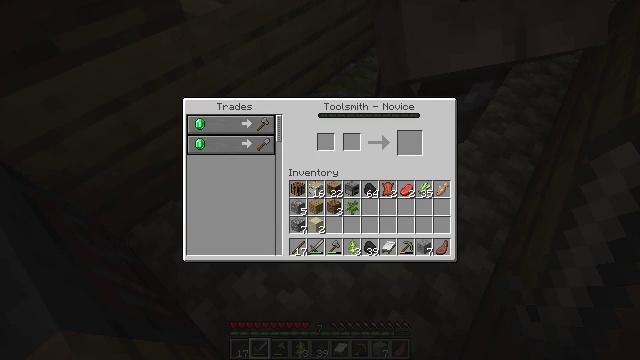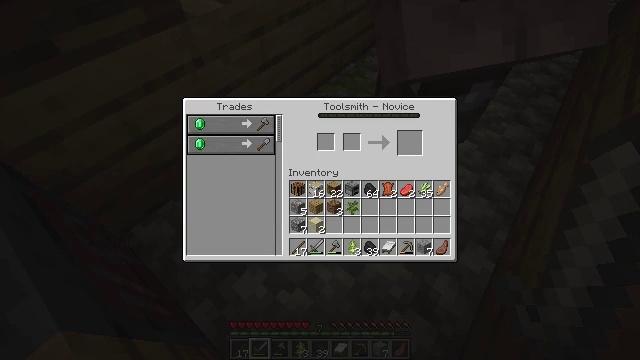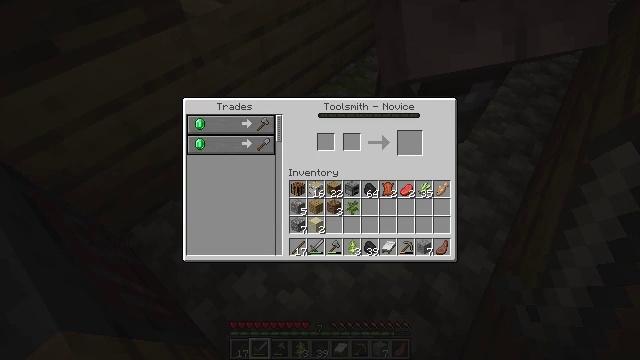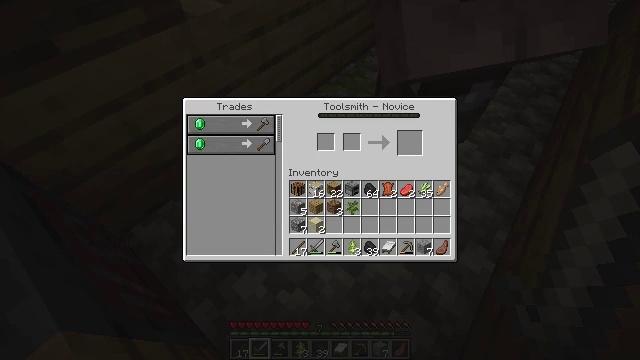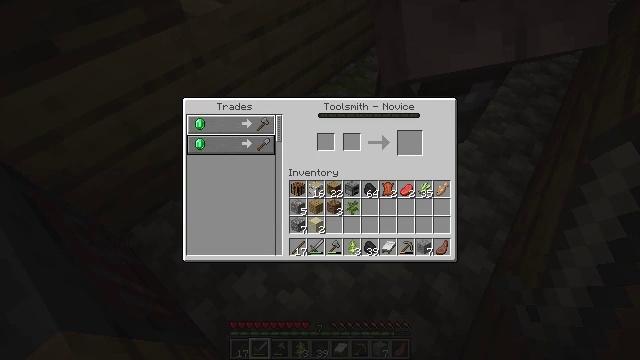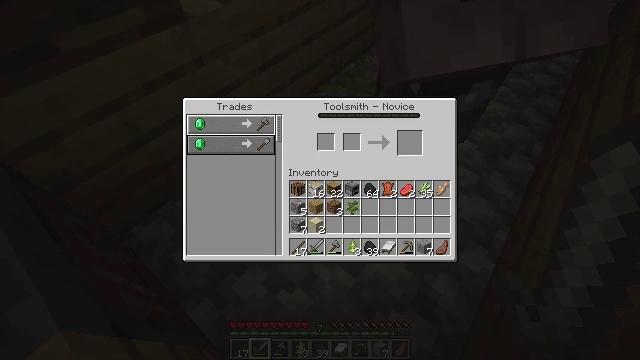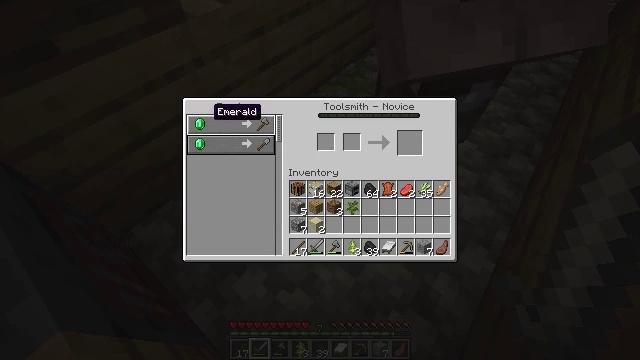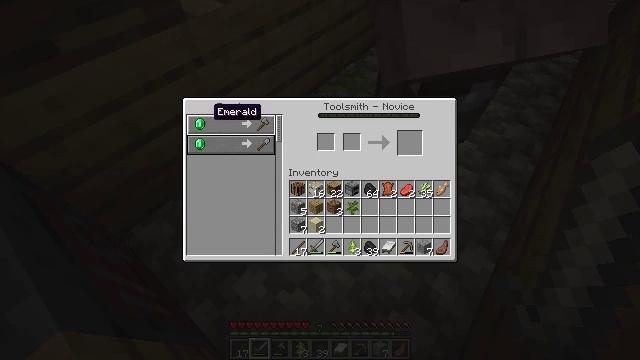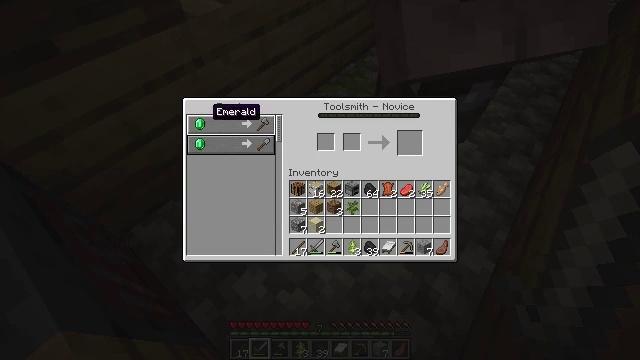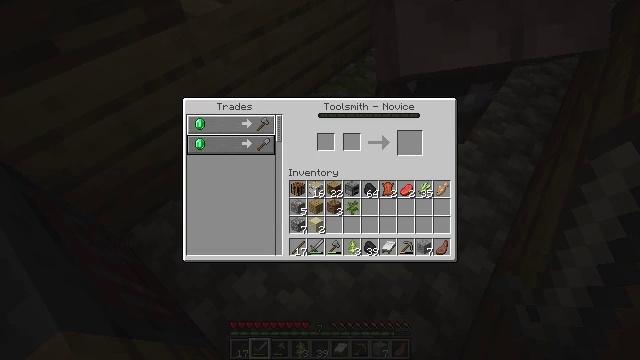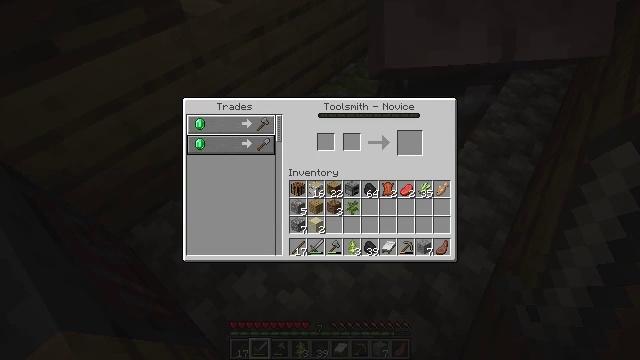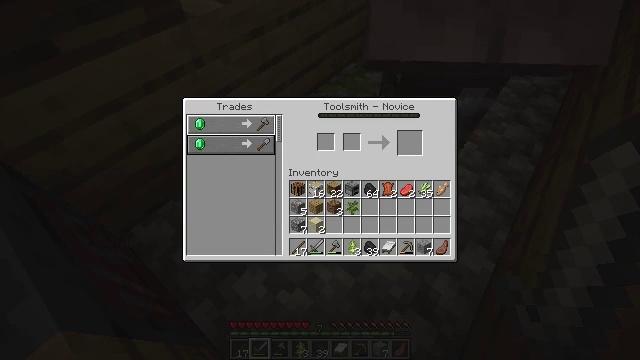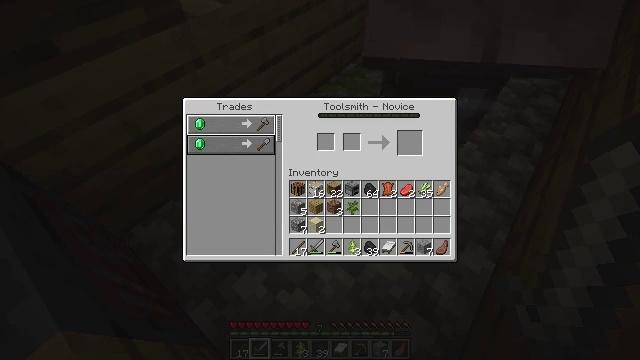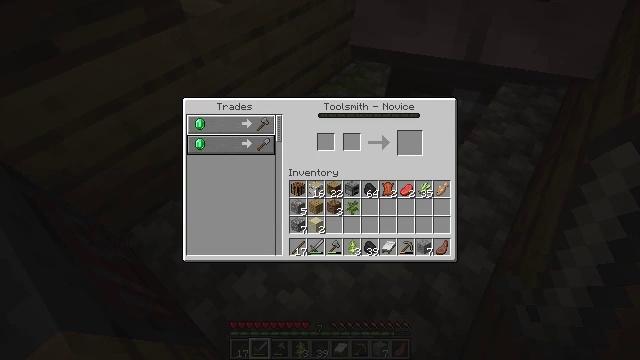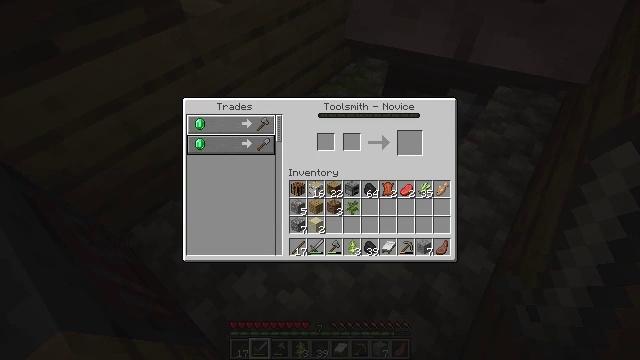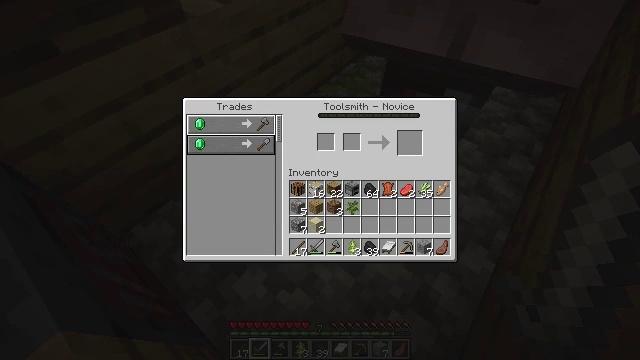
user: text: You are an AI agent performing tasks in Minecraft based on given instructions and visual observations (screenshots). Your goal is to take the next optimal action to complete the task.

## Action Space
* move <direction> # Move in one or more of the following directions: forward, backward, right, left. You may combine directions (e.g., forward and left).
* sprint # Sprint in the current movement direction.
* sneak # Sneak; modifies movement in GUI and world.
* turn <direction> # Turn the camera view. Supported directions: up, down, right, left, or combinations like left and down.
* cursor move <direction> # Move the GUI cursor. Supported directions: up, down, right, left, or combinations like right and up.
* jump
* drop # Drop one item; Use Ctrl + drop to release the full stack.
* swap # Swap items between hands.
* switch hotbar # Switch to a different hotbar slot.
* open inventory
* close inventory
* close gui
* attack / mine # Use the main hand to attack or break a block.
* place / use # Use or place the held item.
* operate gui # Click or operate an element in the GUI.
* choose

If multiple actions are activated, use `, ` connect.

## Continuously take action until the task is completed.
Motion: motion action
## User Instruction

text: Mine tall grass from the ground.
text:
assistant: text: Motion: cursor move left
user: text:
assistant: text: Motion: cursor move left
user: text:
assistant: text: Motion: cursor move left
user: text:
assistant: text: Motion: no_op
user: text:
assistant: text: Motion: no_op
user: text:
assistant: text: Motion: no_op
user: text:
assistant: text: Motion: no_op
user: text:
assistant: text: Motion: no_op
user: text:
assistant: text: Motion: no_op
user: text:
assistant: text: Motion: no_op
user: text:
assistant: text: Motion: no_op
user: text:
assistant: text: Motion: no_op
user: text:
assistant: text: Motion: no_op
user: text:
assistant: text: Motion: no_op
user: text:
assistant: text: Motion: no_op
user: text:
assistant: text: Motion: no_op
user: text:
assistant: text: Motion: cursor move right
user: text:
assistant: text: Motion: no_op
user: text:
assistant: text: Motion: no_op
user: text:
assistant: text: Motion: no_op
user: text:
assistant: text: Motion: no_op
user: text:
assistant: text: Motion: no_op
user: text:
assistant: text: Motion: no_op
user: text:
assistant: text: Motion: no_op
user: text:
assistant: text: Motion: cursor move right
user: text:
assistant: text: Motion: no_op
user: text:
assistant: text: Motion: no_op
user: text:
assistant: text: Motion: no_op
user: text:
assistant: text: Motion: no_op
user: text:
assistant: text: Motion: no_op